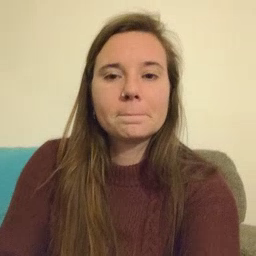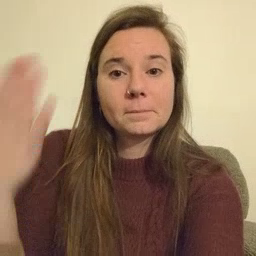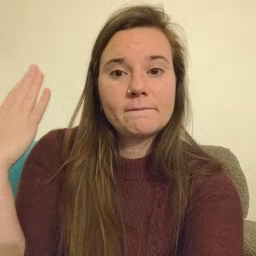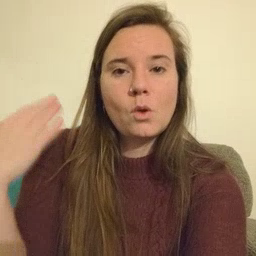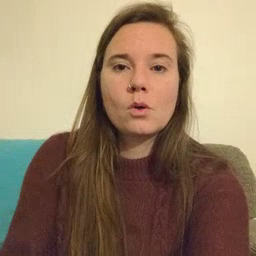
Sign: before